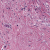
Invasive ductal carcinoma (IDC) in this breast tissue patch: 0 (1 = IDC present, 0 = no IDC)